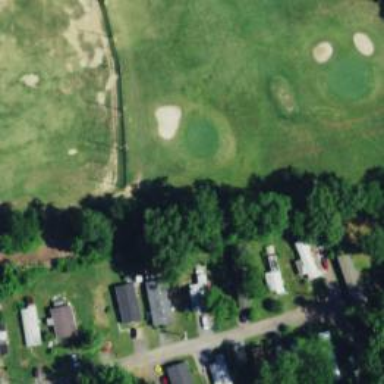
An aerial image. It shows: Golf hole.